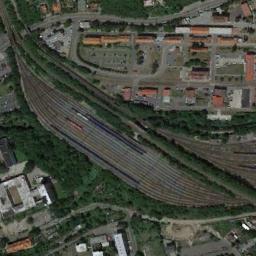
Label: railway_station